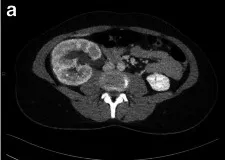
Contrast-enhanced CT scan. A; At presentation. There is an evident decrease in the volume of the right kidney compared to (a).
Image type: radiology (ct)